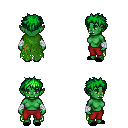
a pixel art fantasy rpg character, female body template, orc, green skin, green tattered cape, red pants, green bedhead hairstyle, white cloth bandages, black slippers, four views (front, back, left, right), 2x2 character sprite sheet, small pixel art, hard edges, no anti-aliasing